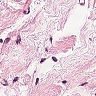
Metastatic tissue present: no